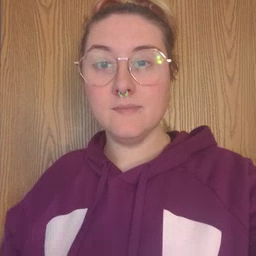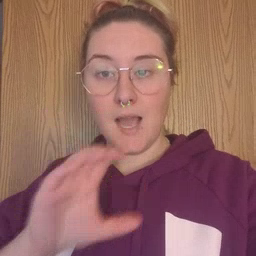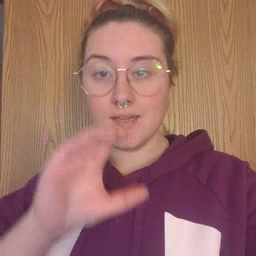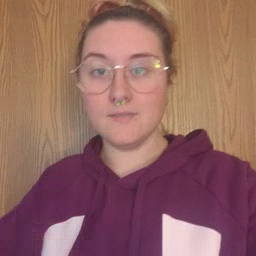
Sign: chocolate